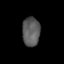
Tissue: skin
Cell type: Epithelial cells
Senescence score: 0.2518
Nuclear area (px): 505
Mean DAPI intensity: 91.158